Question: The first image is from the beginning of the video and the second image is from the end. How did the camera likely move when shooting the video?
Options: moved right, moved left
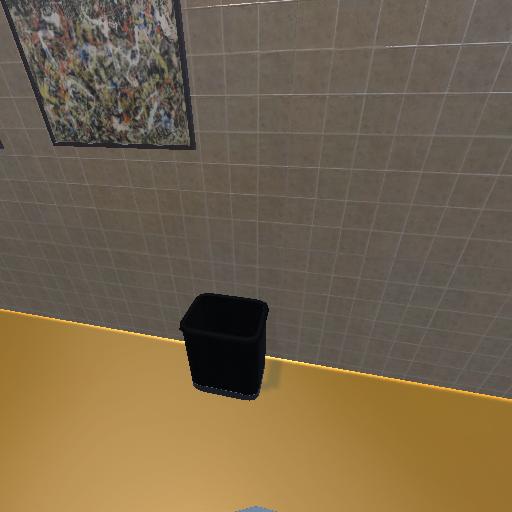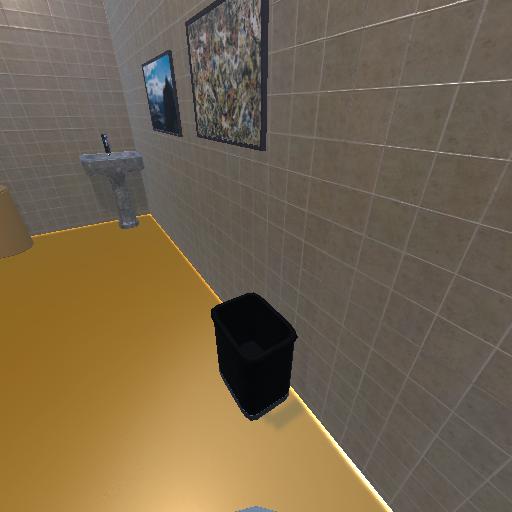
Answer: moved right